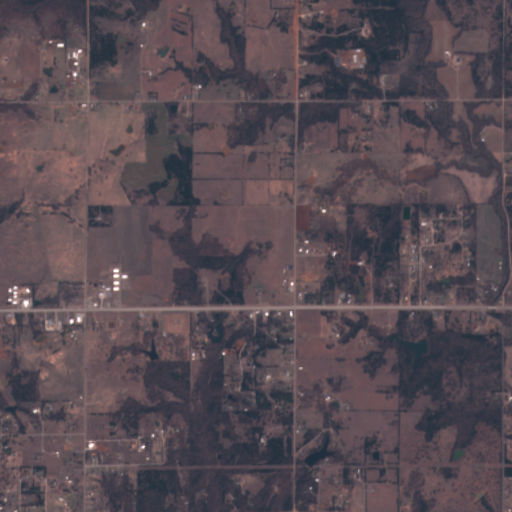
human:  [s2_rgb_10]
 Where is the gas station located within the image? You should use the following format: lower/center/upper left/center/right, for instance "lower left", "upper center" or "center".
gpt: The gas station is located in the center left of the image.
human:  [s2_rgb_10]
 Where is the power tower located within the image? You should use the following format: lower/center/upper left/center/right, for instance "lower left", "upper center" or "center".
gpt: The power tower is located in the lower of the image.
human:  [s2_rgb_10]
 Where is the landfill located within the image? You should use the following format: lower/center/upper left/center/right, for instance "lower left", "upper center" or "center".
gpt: There is no landfill in the image.